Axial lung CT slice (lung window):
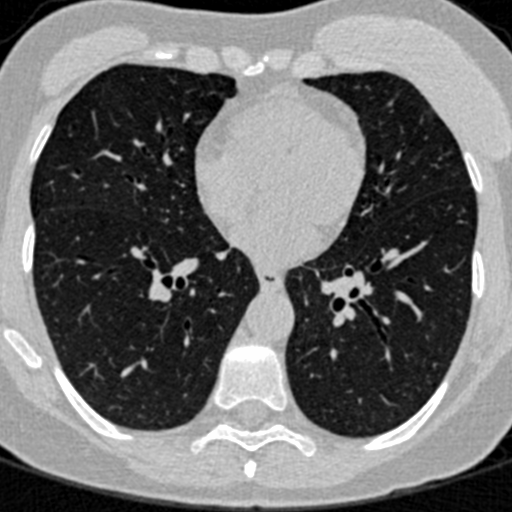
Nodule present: no